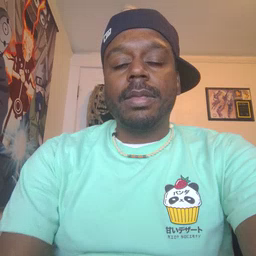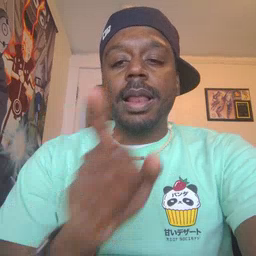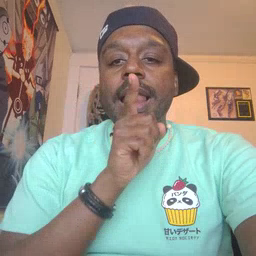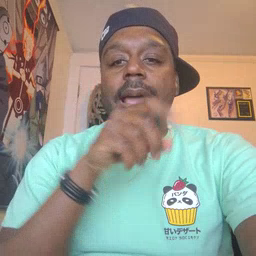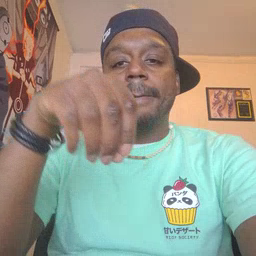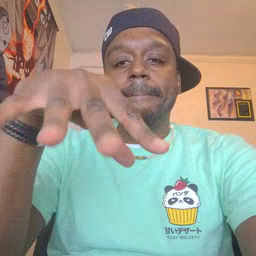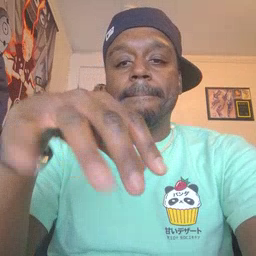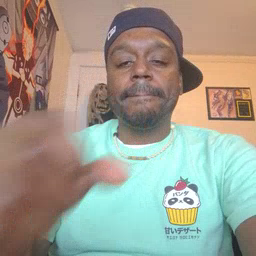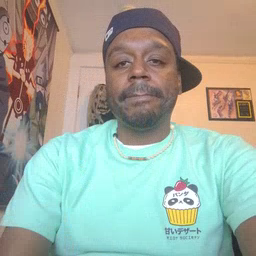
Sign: lamp